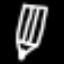
Label: pencil